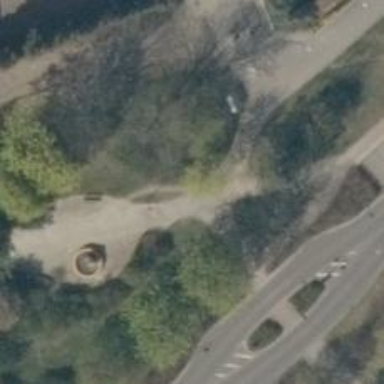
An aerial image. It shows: Cycleway.